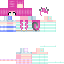
A female human skin with pale skin, wearing red long hair dressed in a blue tshirt and blue pants, featuring a closed mouth.